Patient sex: F
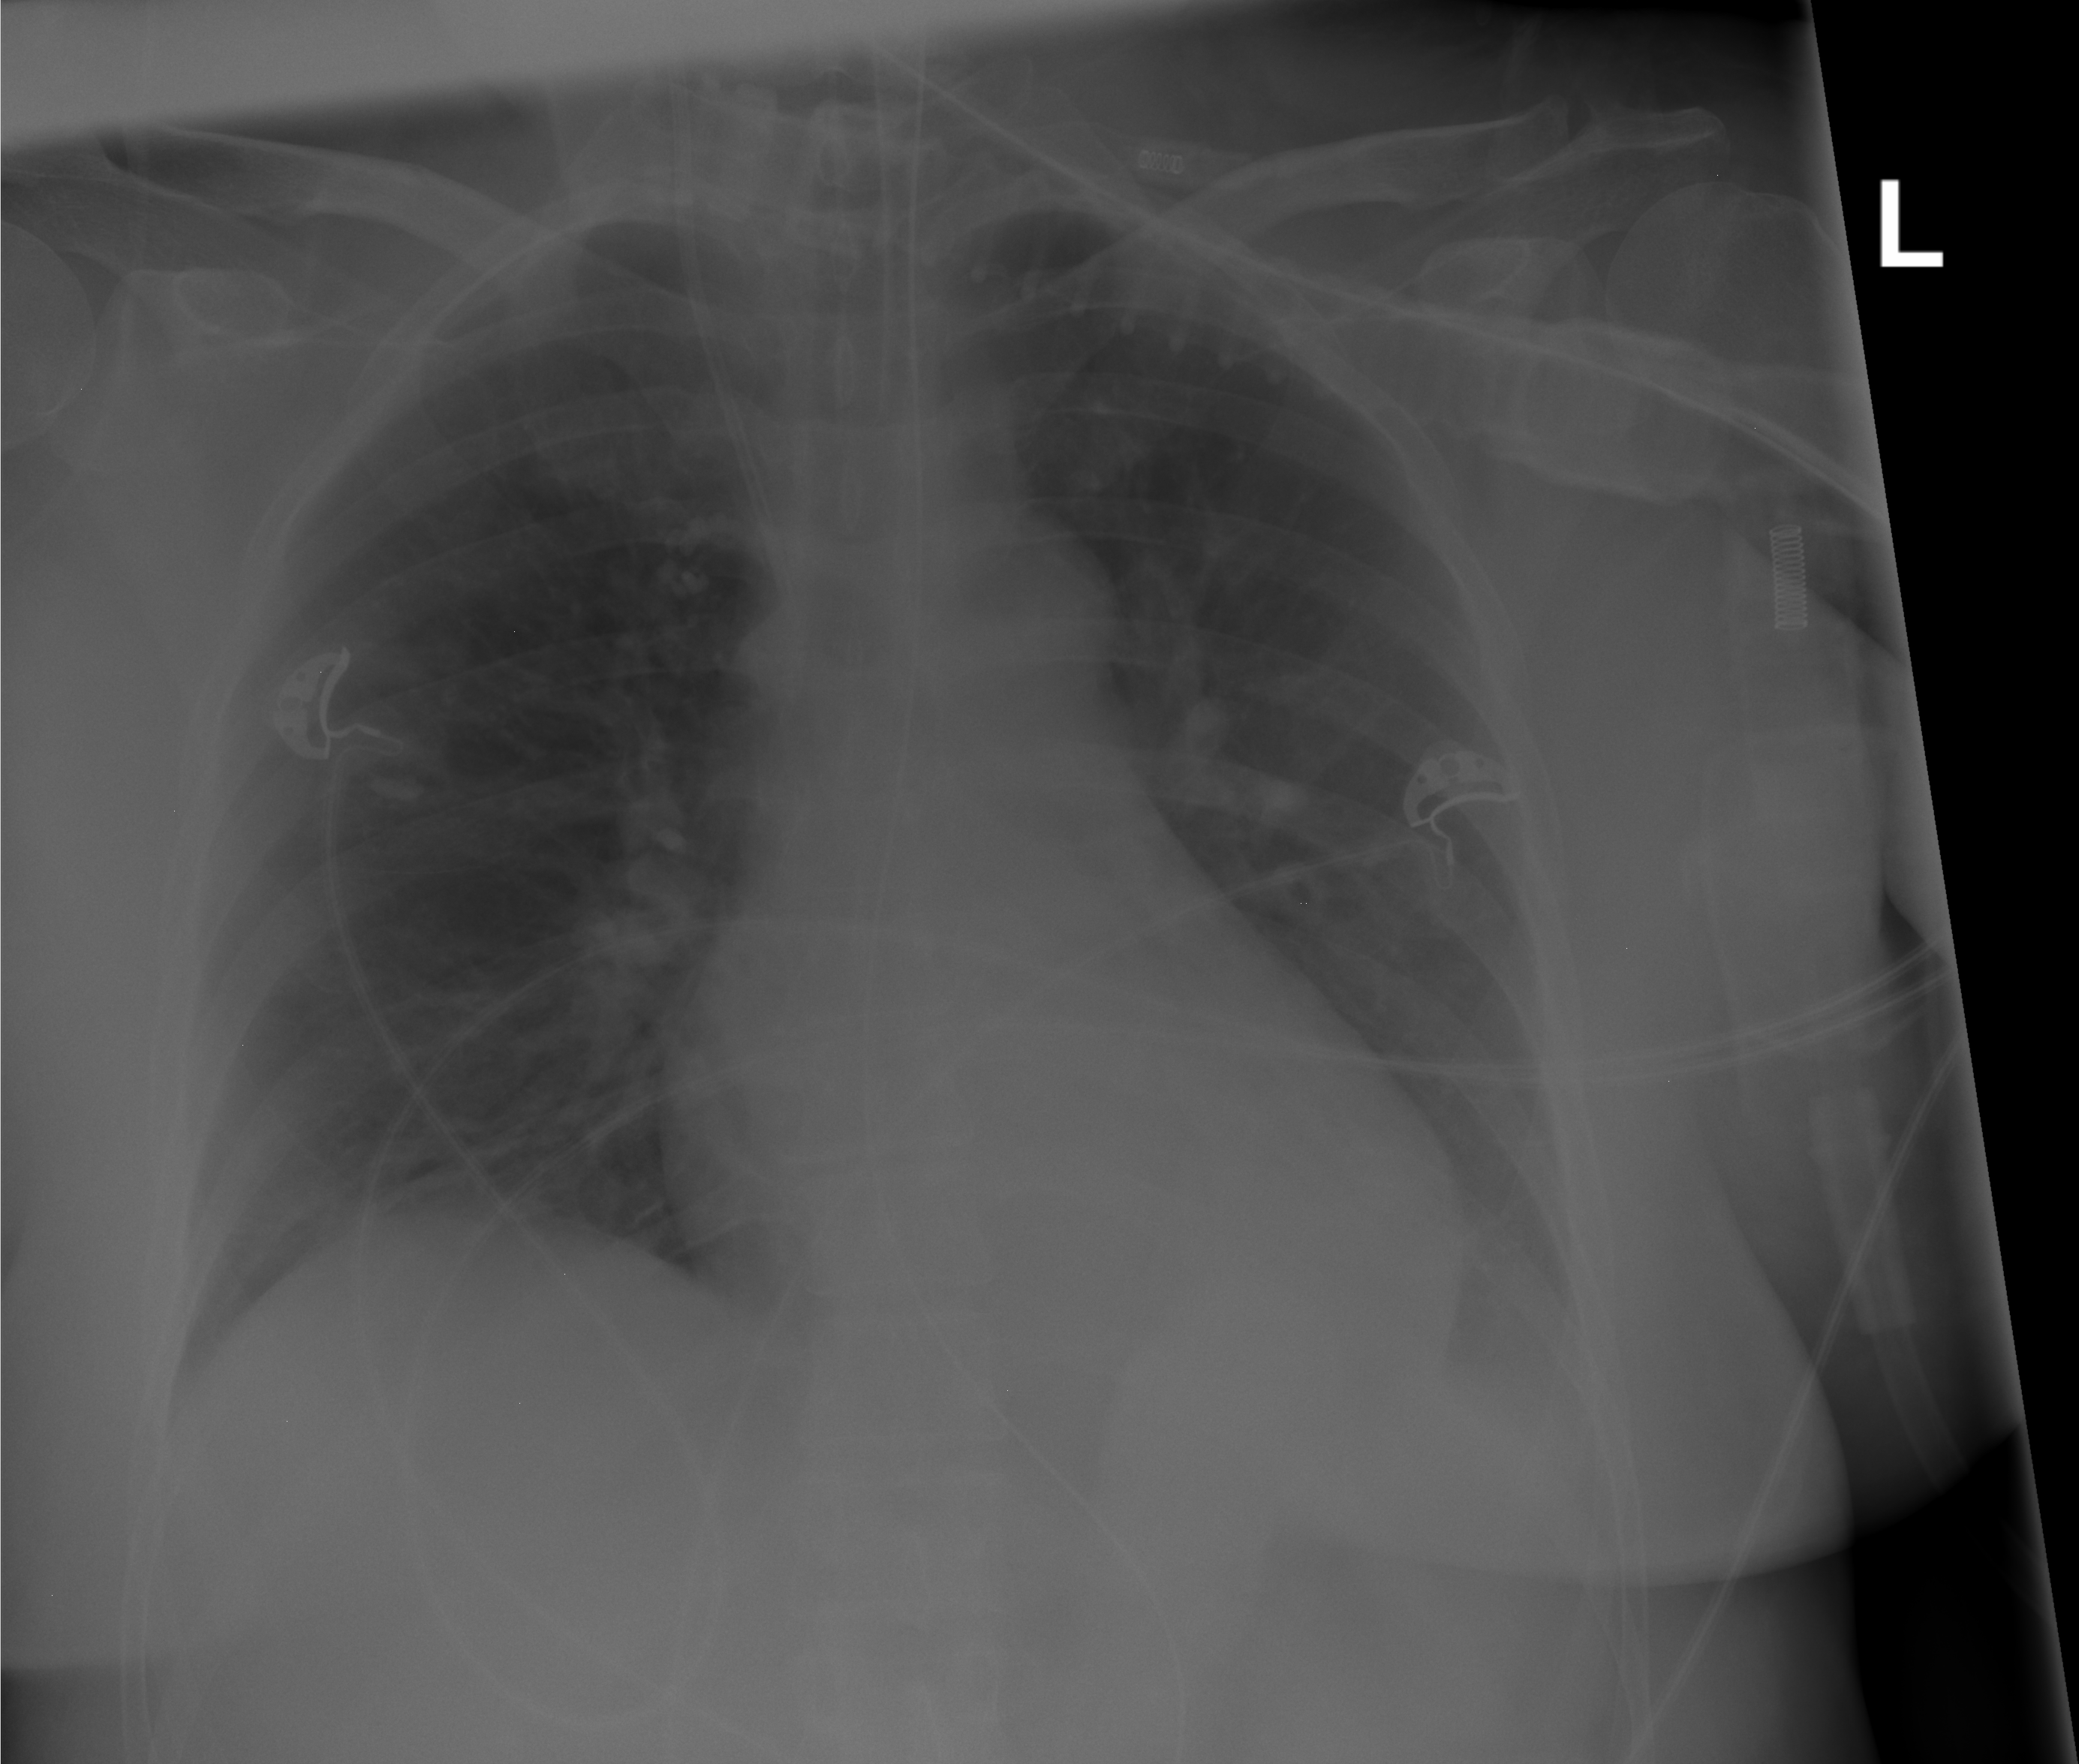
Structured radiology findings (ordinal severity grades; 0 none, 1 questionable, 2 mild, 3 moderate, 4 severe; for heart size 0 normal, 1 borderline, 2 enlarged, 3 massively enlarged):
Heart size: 2
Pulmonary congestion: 2
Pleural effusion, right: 0
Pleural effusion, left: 2
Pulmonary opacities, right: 0
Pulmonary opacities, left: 0
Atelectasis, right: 0
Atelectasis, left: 2